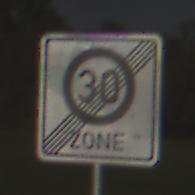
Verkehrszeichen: EndeZone30
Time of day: MorningAfternoon
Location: Outdoor (Nature)
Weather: PartlyCloudy
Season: NotSpecified
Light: Natural